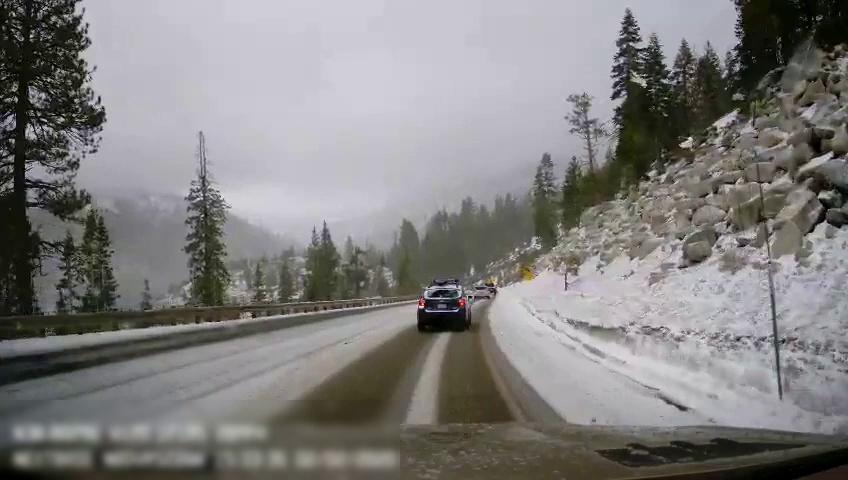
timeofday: Day
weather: Snowy
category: Drivable Space
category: Vehicles | Car
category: Vehicles | Car
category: Lanes | Current Lane